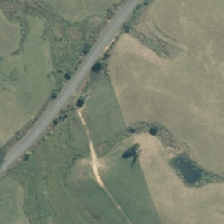
Land cover: shortrotation_cropland